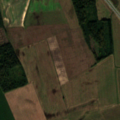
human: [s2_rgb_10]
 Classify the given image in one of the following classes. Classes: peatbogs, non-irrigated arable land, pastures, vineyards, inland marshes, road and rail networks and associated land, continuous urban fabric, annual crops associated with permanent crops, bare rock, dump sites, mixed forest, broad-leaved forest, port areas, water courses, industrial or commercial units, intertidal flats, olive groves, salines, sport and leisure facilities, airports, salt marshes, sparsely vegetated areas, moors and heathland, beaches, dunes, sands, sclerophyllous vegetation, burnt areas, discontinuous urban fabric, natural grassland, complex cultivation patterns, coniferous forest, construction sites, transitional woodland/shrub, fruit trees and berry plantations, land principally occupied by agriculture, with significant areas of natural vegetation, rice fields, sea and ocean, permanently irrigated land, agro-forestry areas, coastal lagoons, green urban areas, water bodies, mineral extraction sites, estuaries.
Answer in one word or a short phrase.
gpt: non-irrigated arable land, broad-leaved forest